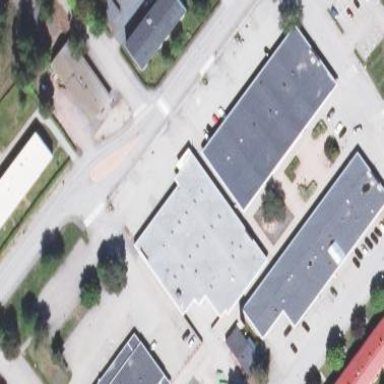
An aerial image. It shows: Commercial building.